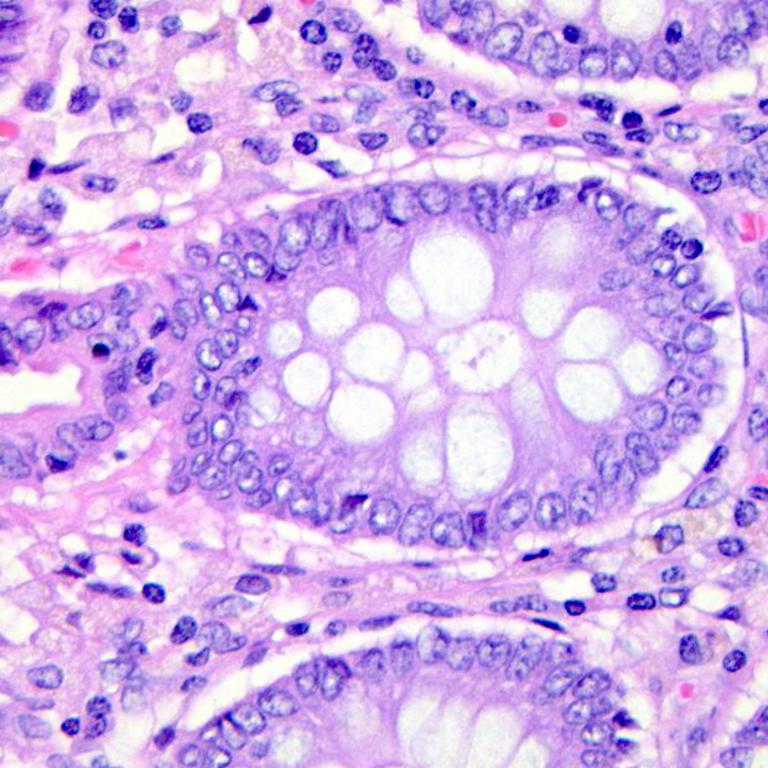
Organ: colon
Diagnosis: benign